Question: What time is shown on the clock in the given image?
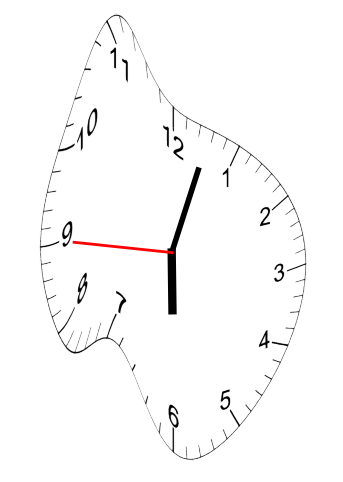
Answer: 06:02:45